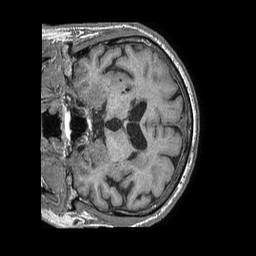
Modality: T1w
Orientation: coronal
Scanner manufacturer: philips
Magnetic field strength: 1.5 T
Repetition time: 0.007707 s
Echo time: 0.003512 s